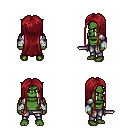
a pixel art fantasy rpg character, male body template, orc, green skin, steel arm armor, metal pants, brunette extra-long hairstyle, white cloth bandages, dagger, four views (front, back, left, right), 2x2 character sprite sheet, small pixel art, hard edges, no anti-aliasing